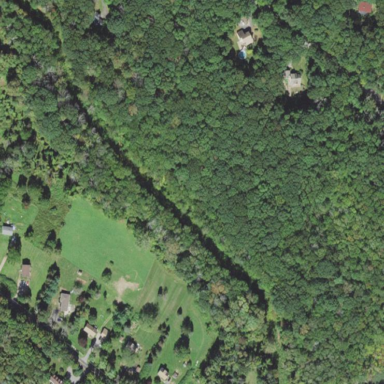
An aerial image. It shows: Nature reserve within woodland area.